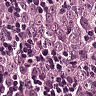
Metastatic tissue present: yes